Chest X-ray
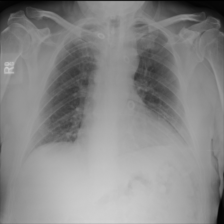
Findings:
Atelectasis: negative
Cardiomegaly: positive
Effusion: negative
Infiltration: negative
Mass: negative
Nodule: negative
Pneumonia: negative
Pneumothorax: negative
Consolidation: negative
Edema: negative
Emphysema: negative
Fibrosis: negative
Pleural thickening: negative
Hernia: negative